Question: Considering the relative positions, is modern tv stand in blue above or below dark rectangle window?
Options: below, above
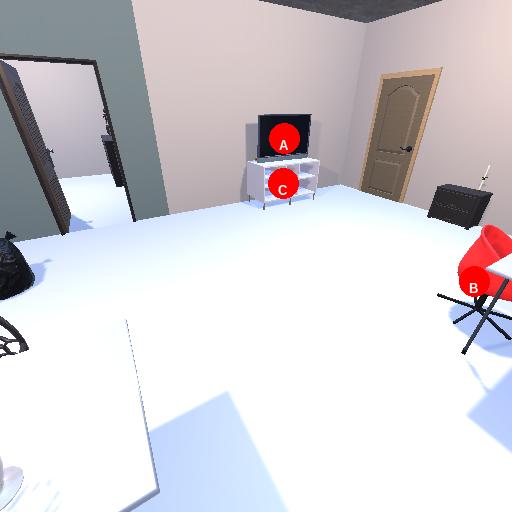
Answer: below